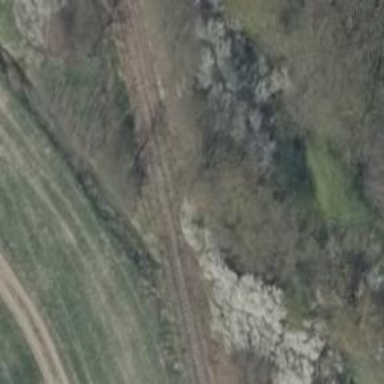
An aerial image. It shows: Railway signal.